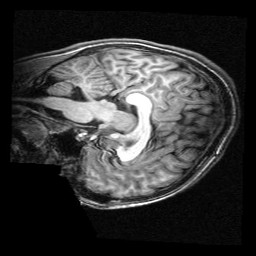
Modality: T1w
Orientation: sagittal
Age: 11
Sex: male
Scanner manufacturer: siemens
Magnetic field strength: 3 T
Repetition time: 2.3 s
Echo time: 0.00336 s